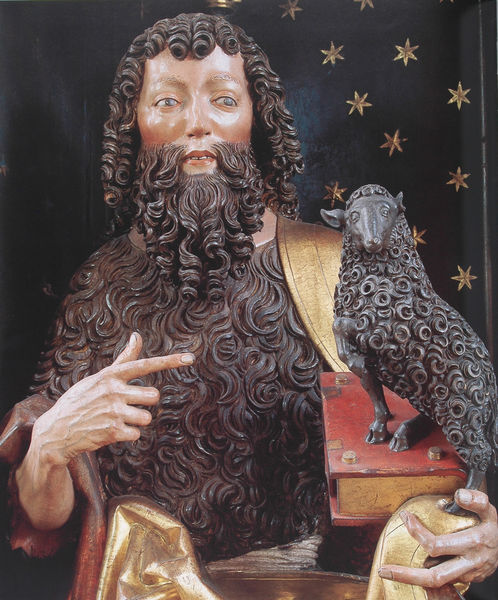
Titel: Hochaltar, Mittelschrein, Johannes d. T. (Detail)
Künstler: Nürnberger Bildschnitzer aus dem Umkreis des Veit Stoß
Standort: Schwabach
Institution: Stadtpfarrkirche St. Johannes d.T. und St. Martin
Schlagwörter: blau, gemälde, hand, himmel, kopf, mann, meer, schatten, umhang, weiß, bäume, landschaft, see, stadt, ausschnitt, braun, finger, geste, holz, mund, nacht, nase, schwarz, stuhl, symbol, rot, tier, bart, arm, augen, barock, bibel, bärtig, falten, gesicht, halten, inkarnat, johannes, mensch, pelz, täufer, vollbart, ärmel, hände, hügel, figur, gewand, gold, haare, lippen, locken, ohren, skulptur, beine, fell, hufe, schärpe, schrift, segelboot, wangen, berge, dorf, dächer, giebel, figuren, wolle, zeigefinger, detail, pupillen, streifen, bildhauerei, zeigen, foto, fotografie, photographie, lamm, schaf, buch, türmchen, lichtung, sterne, pupille, schnitzerei, einband, photo, zähne, skulpturen, farbfoto, adern, wäldchen, heiliger, gefasst, heilig, hirte, kästchen, aufnahme, attribut, bildhauer, first, johannes der täufer, apostel, behaart, lamm gottes, schnitzarbeit, schnitzfigur, holzschnitzerei, gottes, evangeliumk, hinweisen, symboltier, ro, holzbildhauerei, religiöse darstellung, jihannes, auegn